Question: I have more then a few ActionBar items, and I am using splitActionBarWhenNarrow option. Latest Gmail app also uses it. But it also have a custom item on upper right that shows the current number of unread emails. When I use splitActionBar it sends all my action items to the bottom. How can I send some of them to bottom and force some of them to be in the upper side.

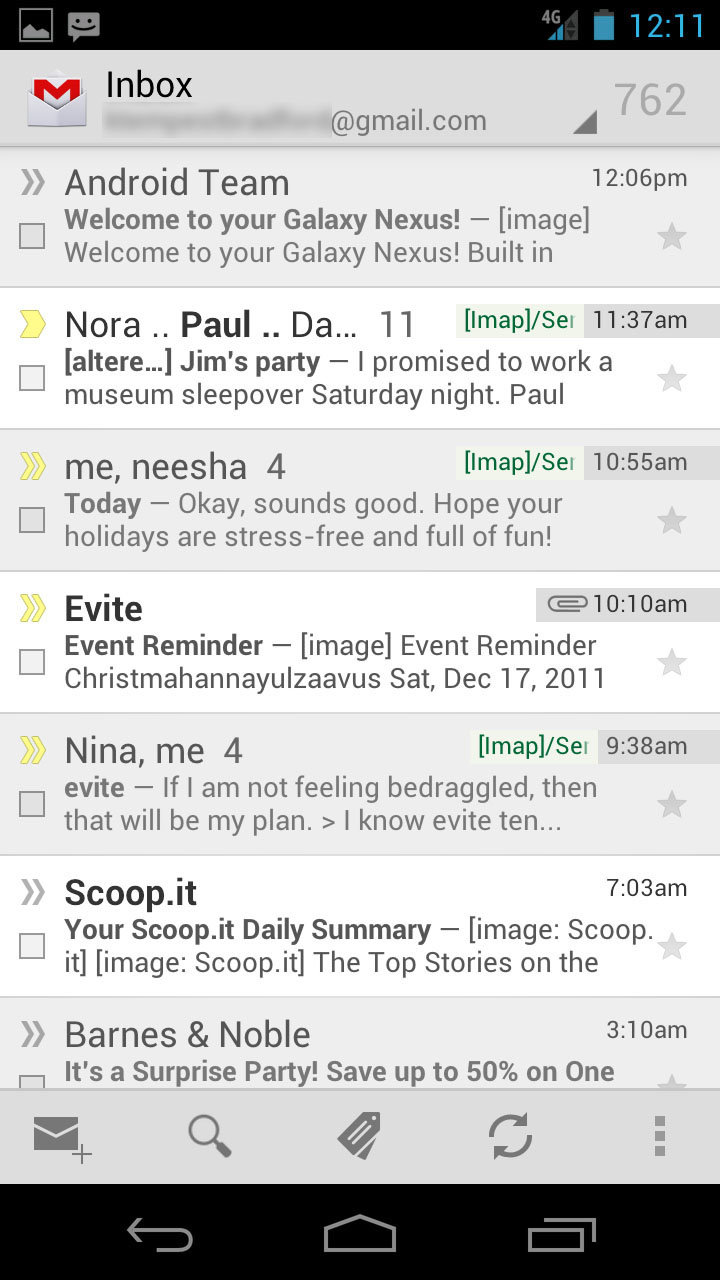
Answer: When the ActionBar is splitted (using 'android:uiOptions="splitActionBarWhenNarrow"'), all menu items automatically go to the bottom bar but custom view can still be put in the top.
'''
View customNav = LayoutInflater.from(this).inflate(R.layout.custom_view, null);
getActionBar().setCustomView(customView);
'''